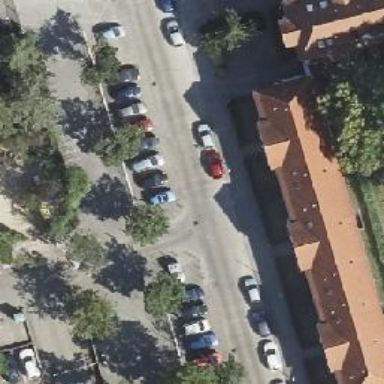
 with designated lane. Parking on the right is available on the street side."